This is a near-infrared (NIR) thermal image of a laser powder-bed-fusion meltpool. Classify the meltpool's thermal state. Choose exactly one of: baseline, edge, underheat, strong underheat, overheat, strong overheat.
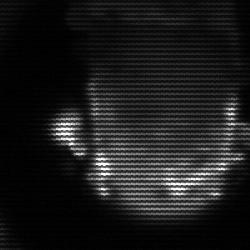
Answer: baseline